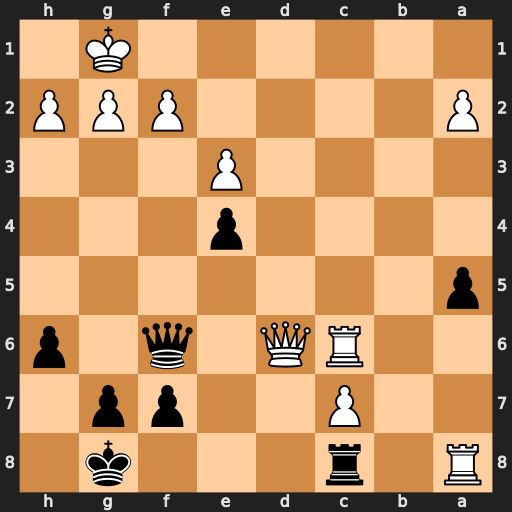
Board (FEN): R1r3k1/2P2pp1/2RQ1q1p/p7/4p3/4P3/P4PPP/6K1
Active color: b
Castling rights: -
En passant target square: -
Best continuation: Qa1+ Rc1 Qxc1+ Qd1 Qxd1#